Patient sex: F
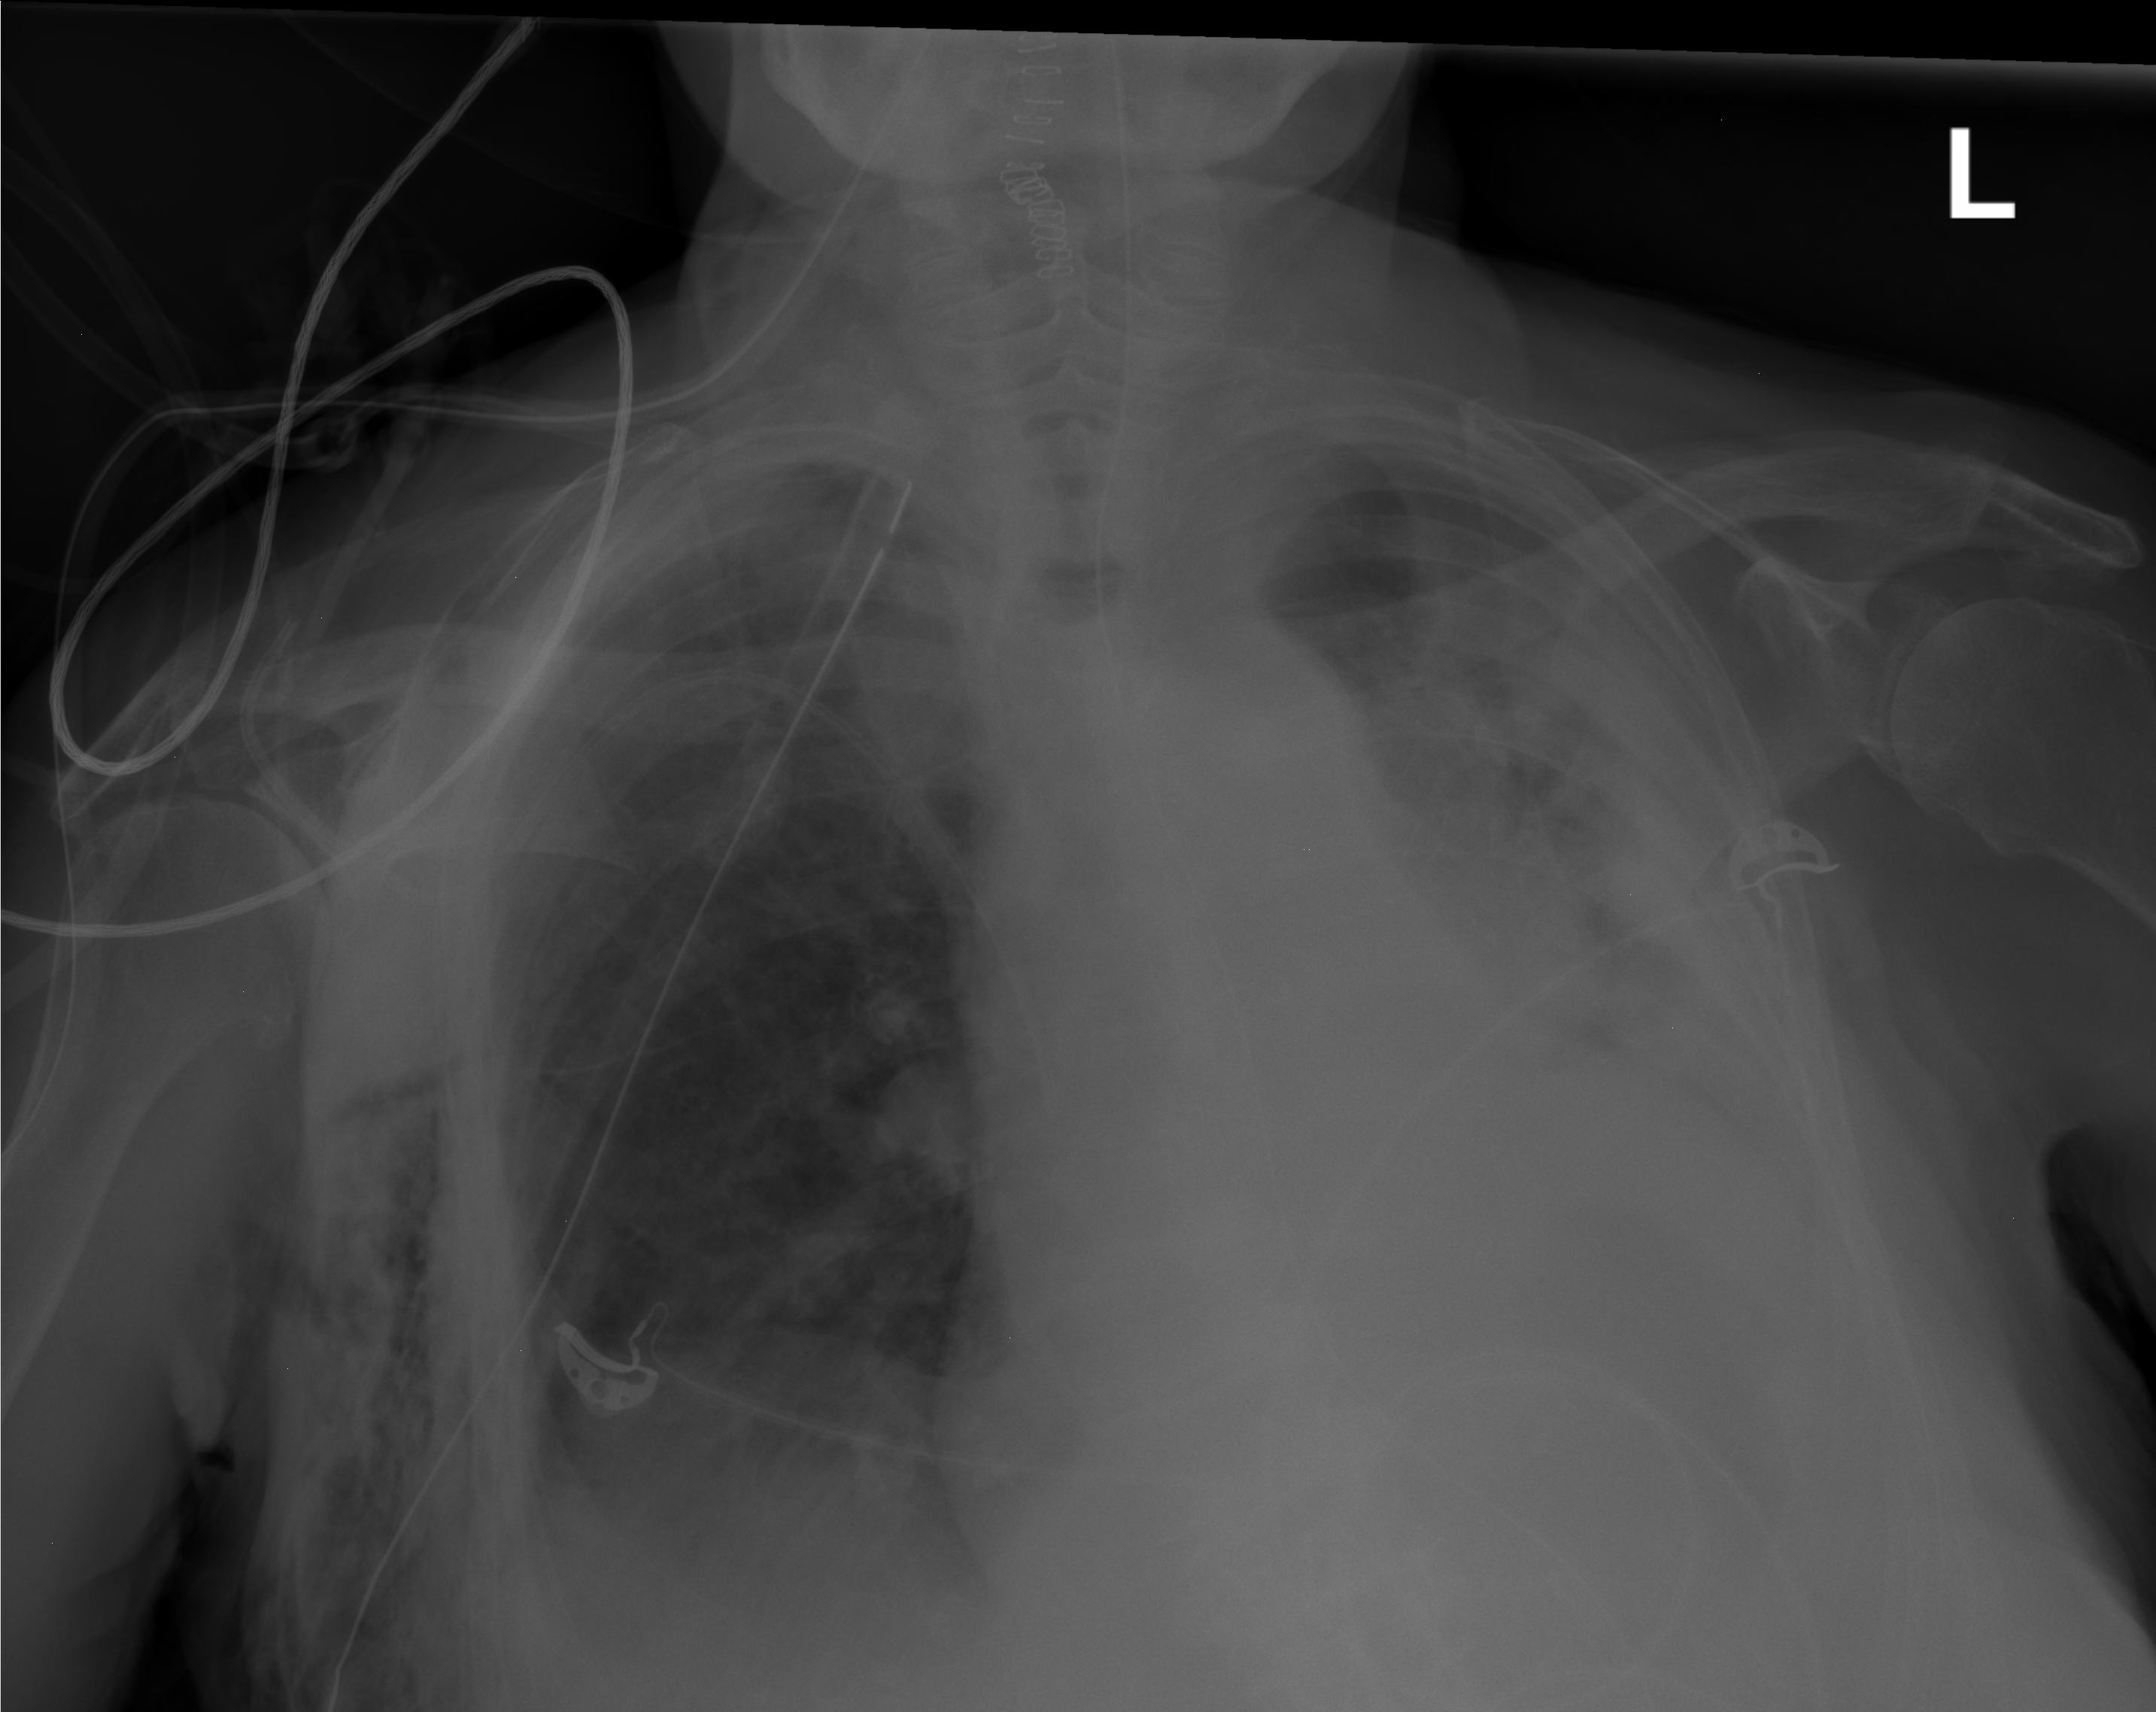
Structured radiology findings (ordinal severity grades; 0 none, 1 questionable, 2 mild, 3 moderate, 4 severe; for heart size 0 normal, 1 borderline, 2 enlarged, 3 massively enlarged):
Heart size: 3
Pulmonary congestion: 0
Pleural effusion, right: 2
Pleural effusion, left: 2
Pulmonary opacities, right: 2
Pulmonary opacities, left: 2
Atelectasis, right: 2
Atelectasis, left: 2